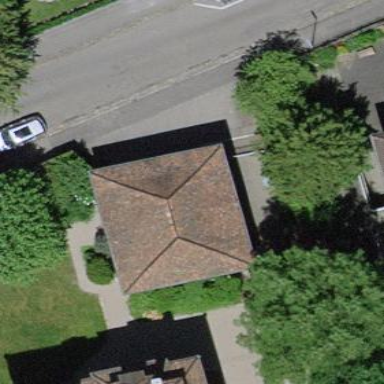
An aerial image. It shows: Group of garages.